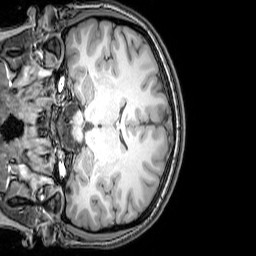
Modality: T1w
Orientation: coronal
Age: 22
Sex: female
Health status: healthy
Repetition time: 0.081 s
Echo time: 0.037 s